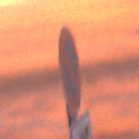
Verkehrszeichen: EingeschraenktesHalteverbot
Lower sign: MehrspurigeFahrzeuge4
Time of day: SunriseSunset
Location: Outdoor (Urban)
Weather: PartlyCloudy
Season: NotSpecified
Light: Natural